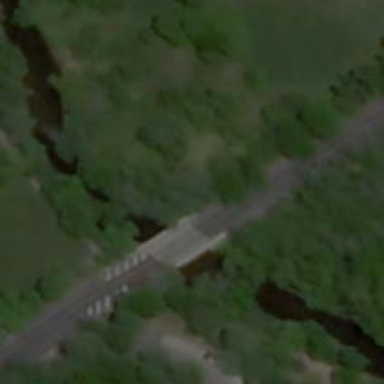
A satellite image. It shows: Tertiary road passing over bridge.